Question: In the Chrome Dev Tools console, there is a function called table, like so :

So I went to the <URL>, but did not find table there.
Does anybody know what it is and does ? Thanks
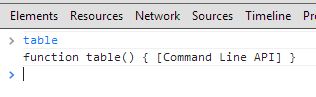
Answer: I can only speculate it's a yet to be documented implementation of the analogue <URL>:
> 'console.table(data[, columns])'Allows to log provided data using tabular layout. The method takes one
required parameter that represents table-like data (array of arrays or
list of objects). The optional columns parameter can be used to
specify columns and/or properties to be logged (see more at
<URL>.
---
Some time after the original question, it's <URL>:
> 'table(data[, columns])'Log object data with table by passing in a data object in with
optional column headings